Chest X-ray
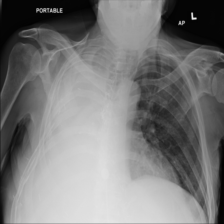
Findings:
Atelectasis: negative
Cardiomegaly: negative
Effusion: negative
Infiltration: negative
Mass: negative
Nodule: negative
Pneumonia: negative
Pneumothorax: negative
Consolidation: negative
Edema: negative
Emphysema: negative
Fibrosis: negative
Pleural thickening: negative
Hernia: negative